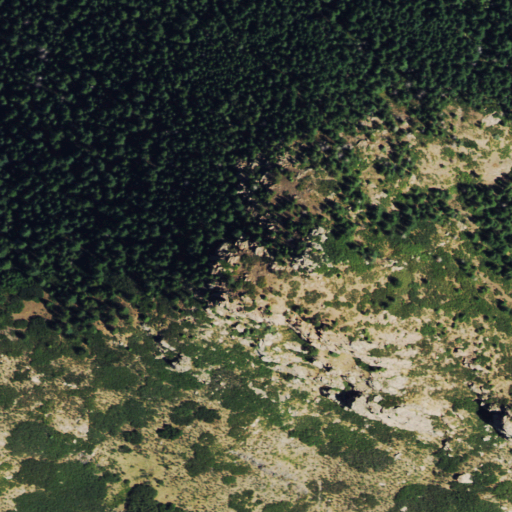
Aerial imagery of mountain in Colorado named Goat Mountain containing evergreen forest, shrub, deciduous forest, and grassland